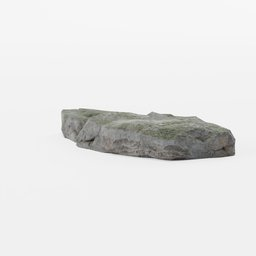
Label: nature